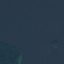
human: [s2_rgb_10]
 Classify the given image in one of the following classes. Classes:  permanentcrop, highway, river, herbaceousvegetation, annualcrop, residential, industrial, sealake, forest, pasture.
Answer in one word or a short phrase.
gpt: SeaLake